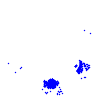
Particle: electron